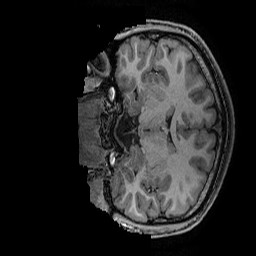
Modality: T1w
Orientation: coronal
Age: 20
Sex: male
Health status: ill
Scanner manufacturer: ge
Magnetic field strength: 3 T
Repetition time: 0.007664 s
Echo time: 0.00342 s